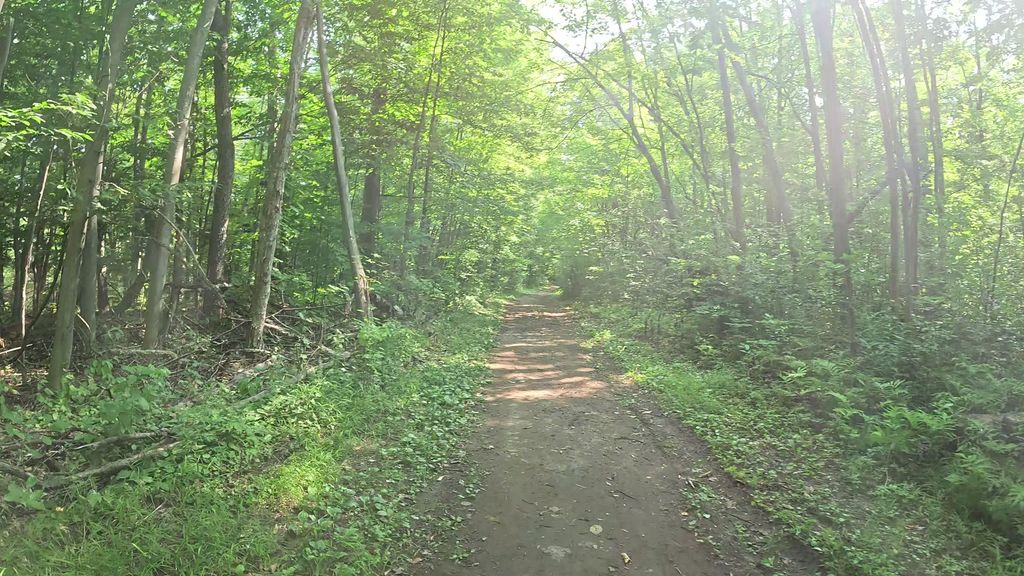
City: ottawa-gatineau